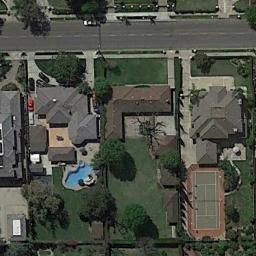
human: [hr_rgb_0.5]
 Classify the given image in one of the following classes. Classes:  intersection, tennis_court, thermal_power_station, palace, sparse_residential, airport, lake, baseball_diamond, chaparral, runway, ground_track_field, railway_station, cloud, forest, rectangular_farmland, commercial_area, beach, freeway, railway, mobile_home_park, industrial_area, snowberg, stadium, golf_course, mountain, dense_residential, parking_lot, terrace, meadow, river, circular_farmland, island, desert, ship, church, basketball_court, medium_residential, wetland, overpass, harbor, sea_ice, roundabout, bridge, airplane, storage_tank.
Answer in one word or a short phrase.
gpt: tennis_court